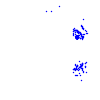
Particle: electron